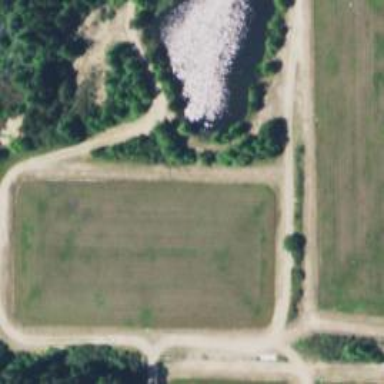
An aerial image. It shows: Farmland with cranberries as the main crop.